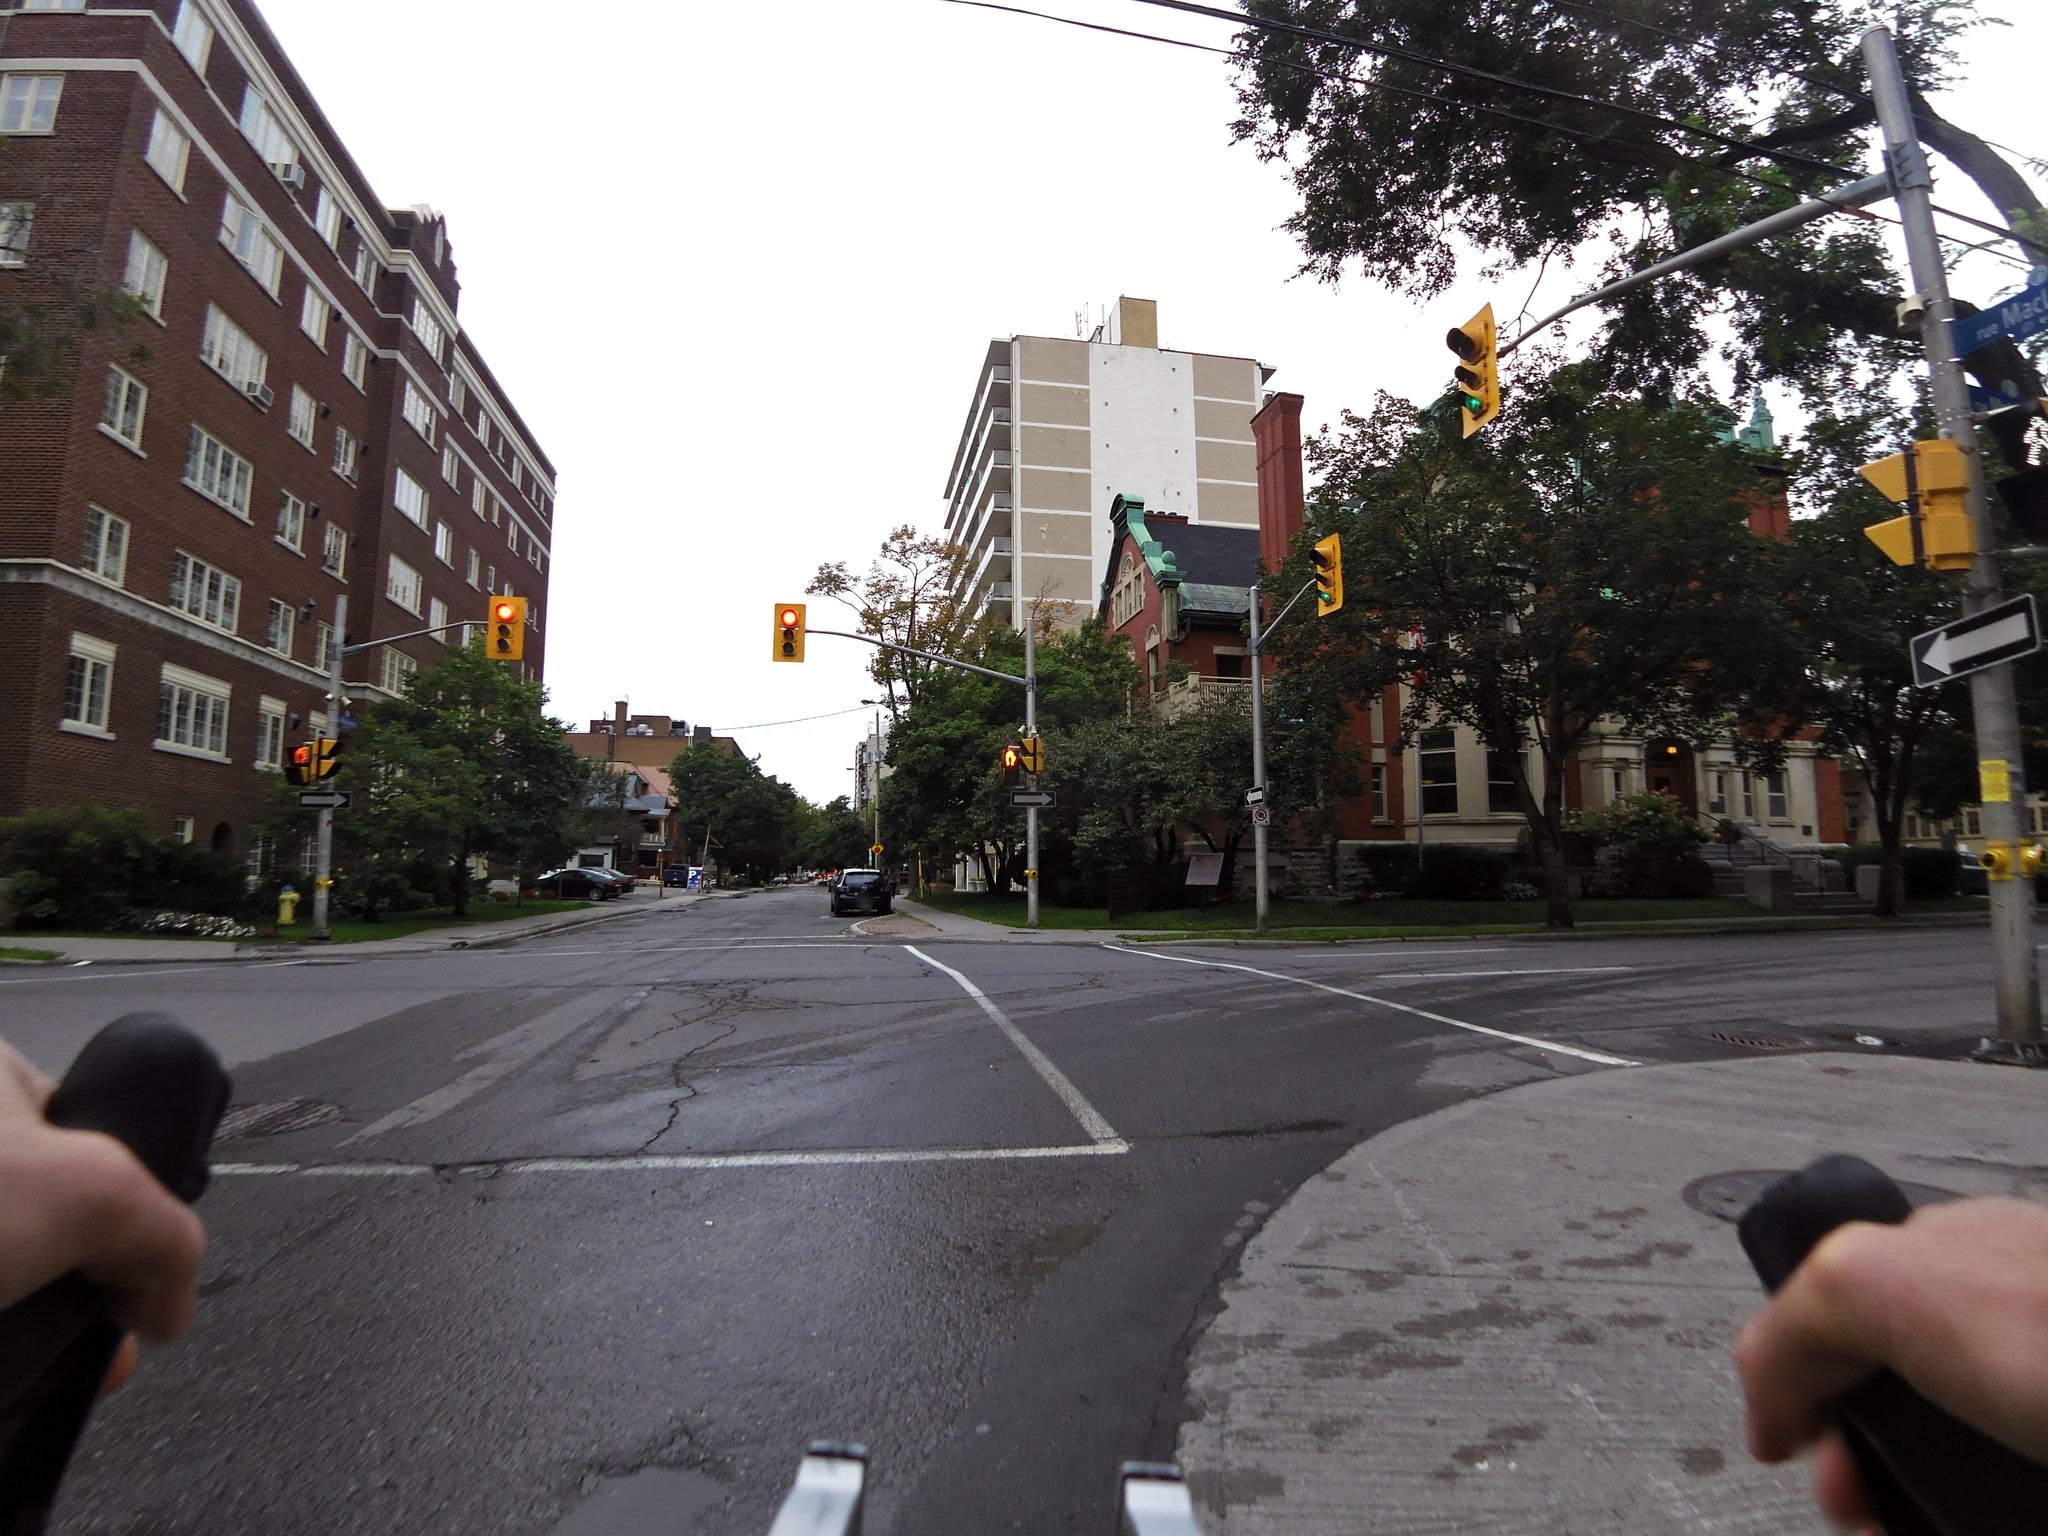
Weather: cloudy
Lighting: day
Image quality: good
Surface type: cycling surface
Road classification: footway
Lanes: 1
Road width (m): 1.5
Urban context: urban centre
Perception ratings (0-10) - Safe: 3.85, Lively: 7.3, Beautiful: 6.7, Boring: 2.11, Depressing: 4.54, Wealthy: 7.23